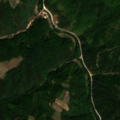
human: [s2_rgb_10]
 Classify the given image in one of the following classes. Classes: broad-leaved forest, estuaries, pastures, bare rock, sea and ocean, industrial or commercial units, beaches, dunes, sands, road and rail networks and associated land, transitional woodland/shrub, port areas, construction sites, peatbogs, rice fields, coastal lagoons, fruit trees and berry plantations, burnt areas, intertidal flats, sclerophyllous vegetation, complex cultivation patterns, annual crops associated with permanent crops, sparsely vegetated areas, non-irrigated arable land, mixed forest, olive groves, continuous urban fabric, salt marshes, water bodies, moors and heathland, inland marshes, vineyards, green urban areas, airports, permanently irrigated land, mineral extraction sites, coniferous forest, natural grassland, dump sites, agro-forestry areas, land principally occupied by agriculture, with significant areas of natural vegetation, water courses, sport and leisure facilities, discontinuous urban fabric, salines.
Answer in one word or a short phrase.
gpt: complex cultivation patterns, land principally occupied by agriculture, with significant areas of natural vegetation, broad-leaved forest